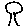
Label: tree